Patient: sex F, age 58
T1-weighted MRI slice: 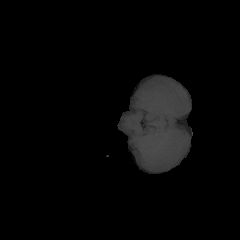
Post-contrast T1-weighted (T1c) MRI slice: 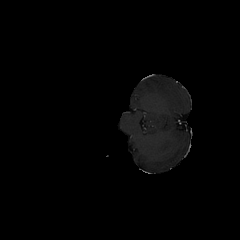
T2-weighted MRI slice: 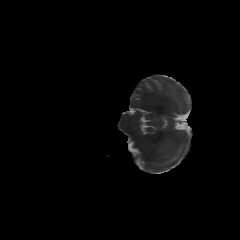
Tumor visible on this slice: no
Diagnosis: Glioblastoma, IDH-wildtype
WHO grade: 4